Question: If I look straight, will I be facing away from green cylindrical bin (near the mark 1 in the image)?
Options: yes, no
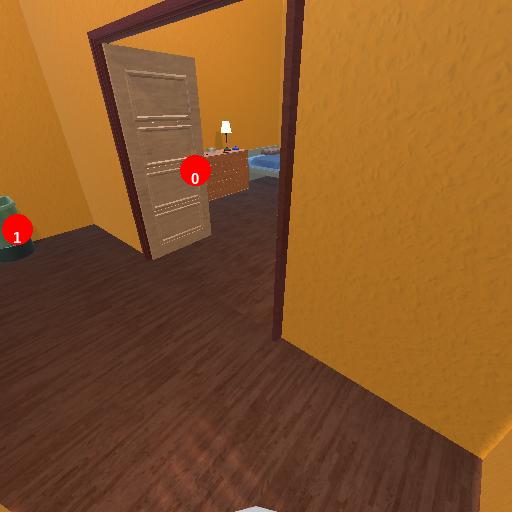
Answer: yes